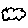
Label: cloud